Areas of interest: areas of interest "Educational"
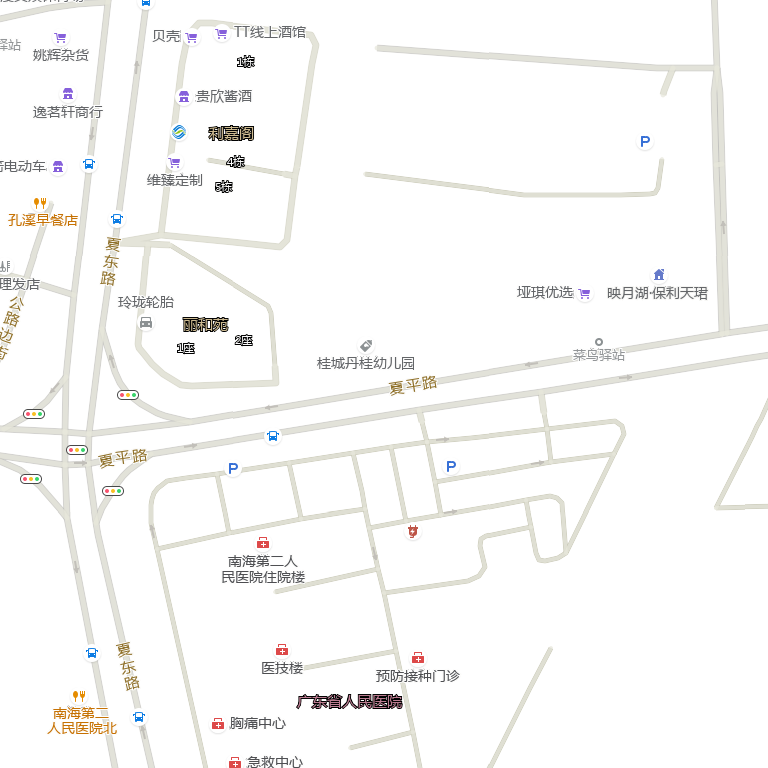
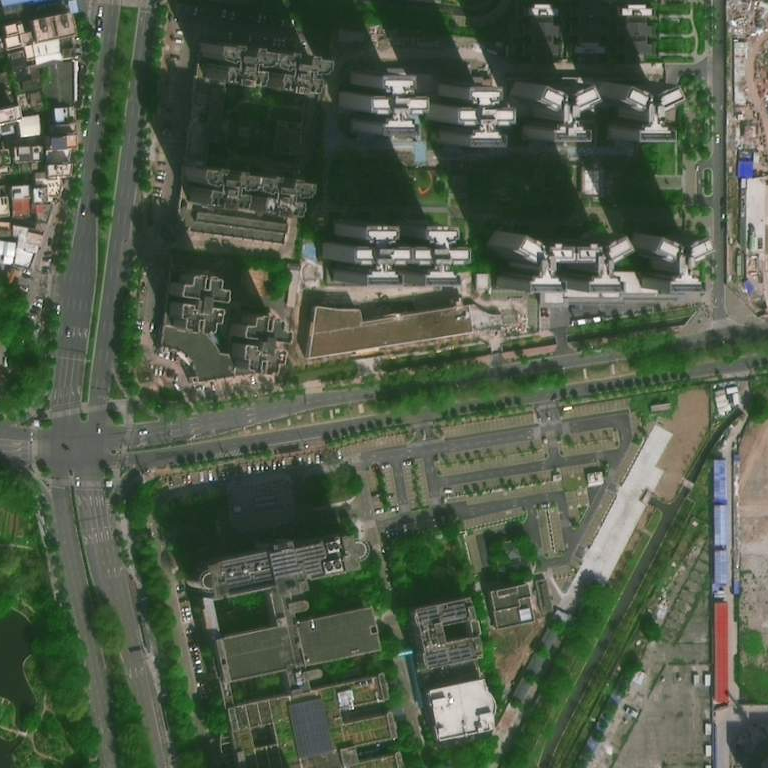